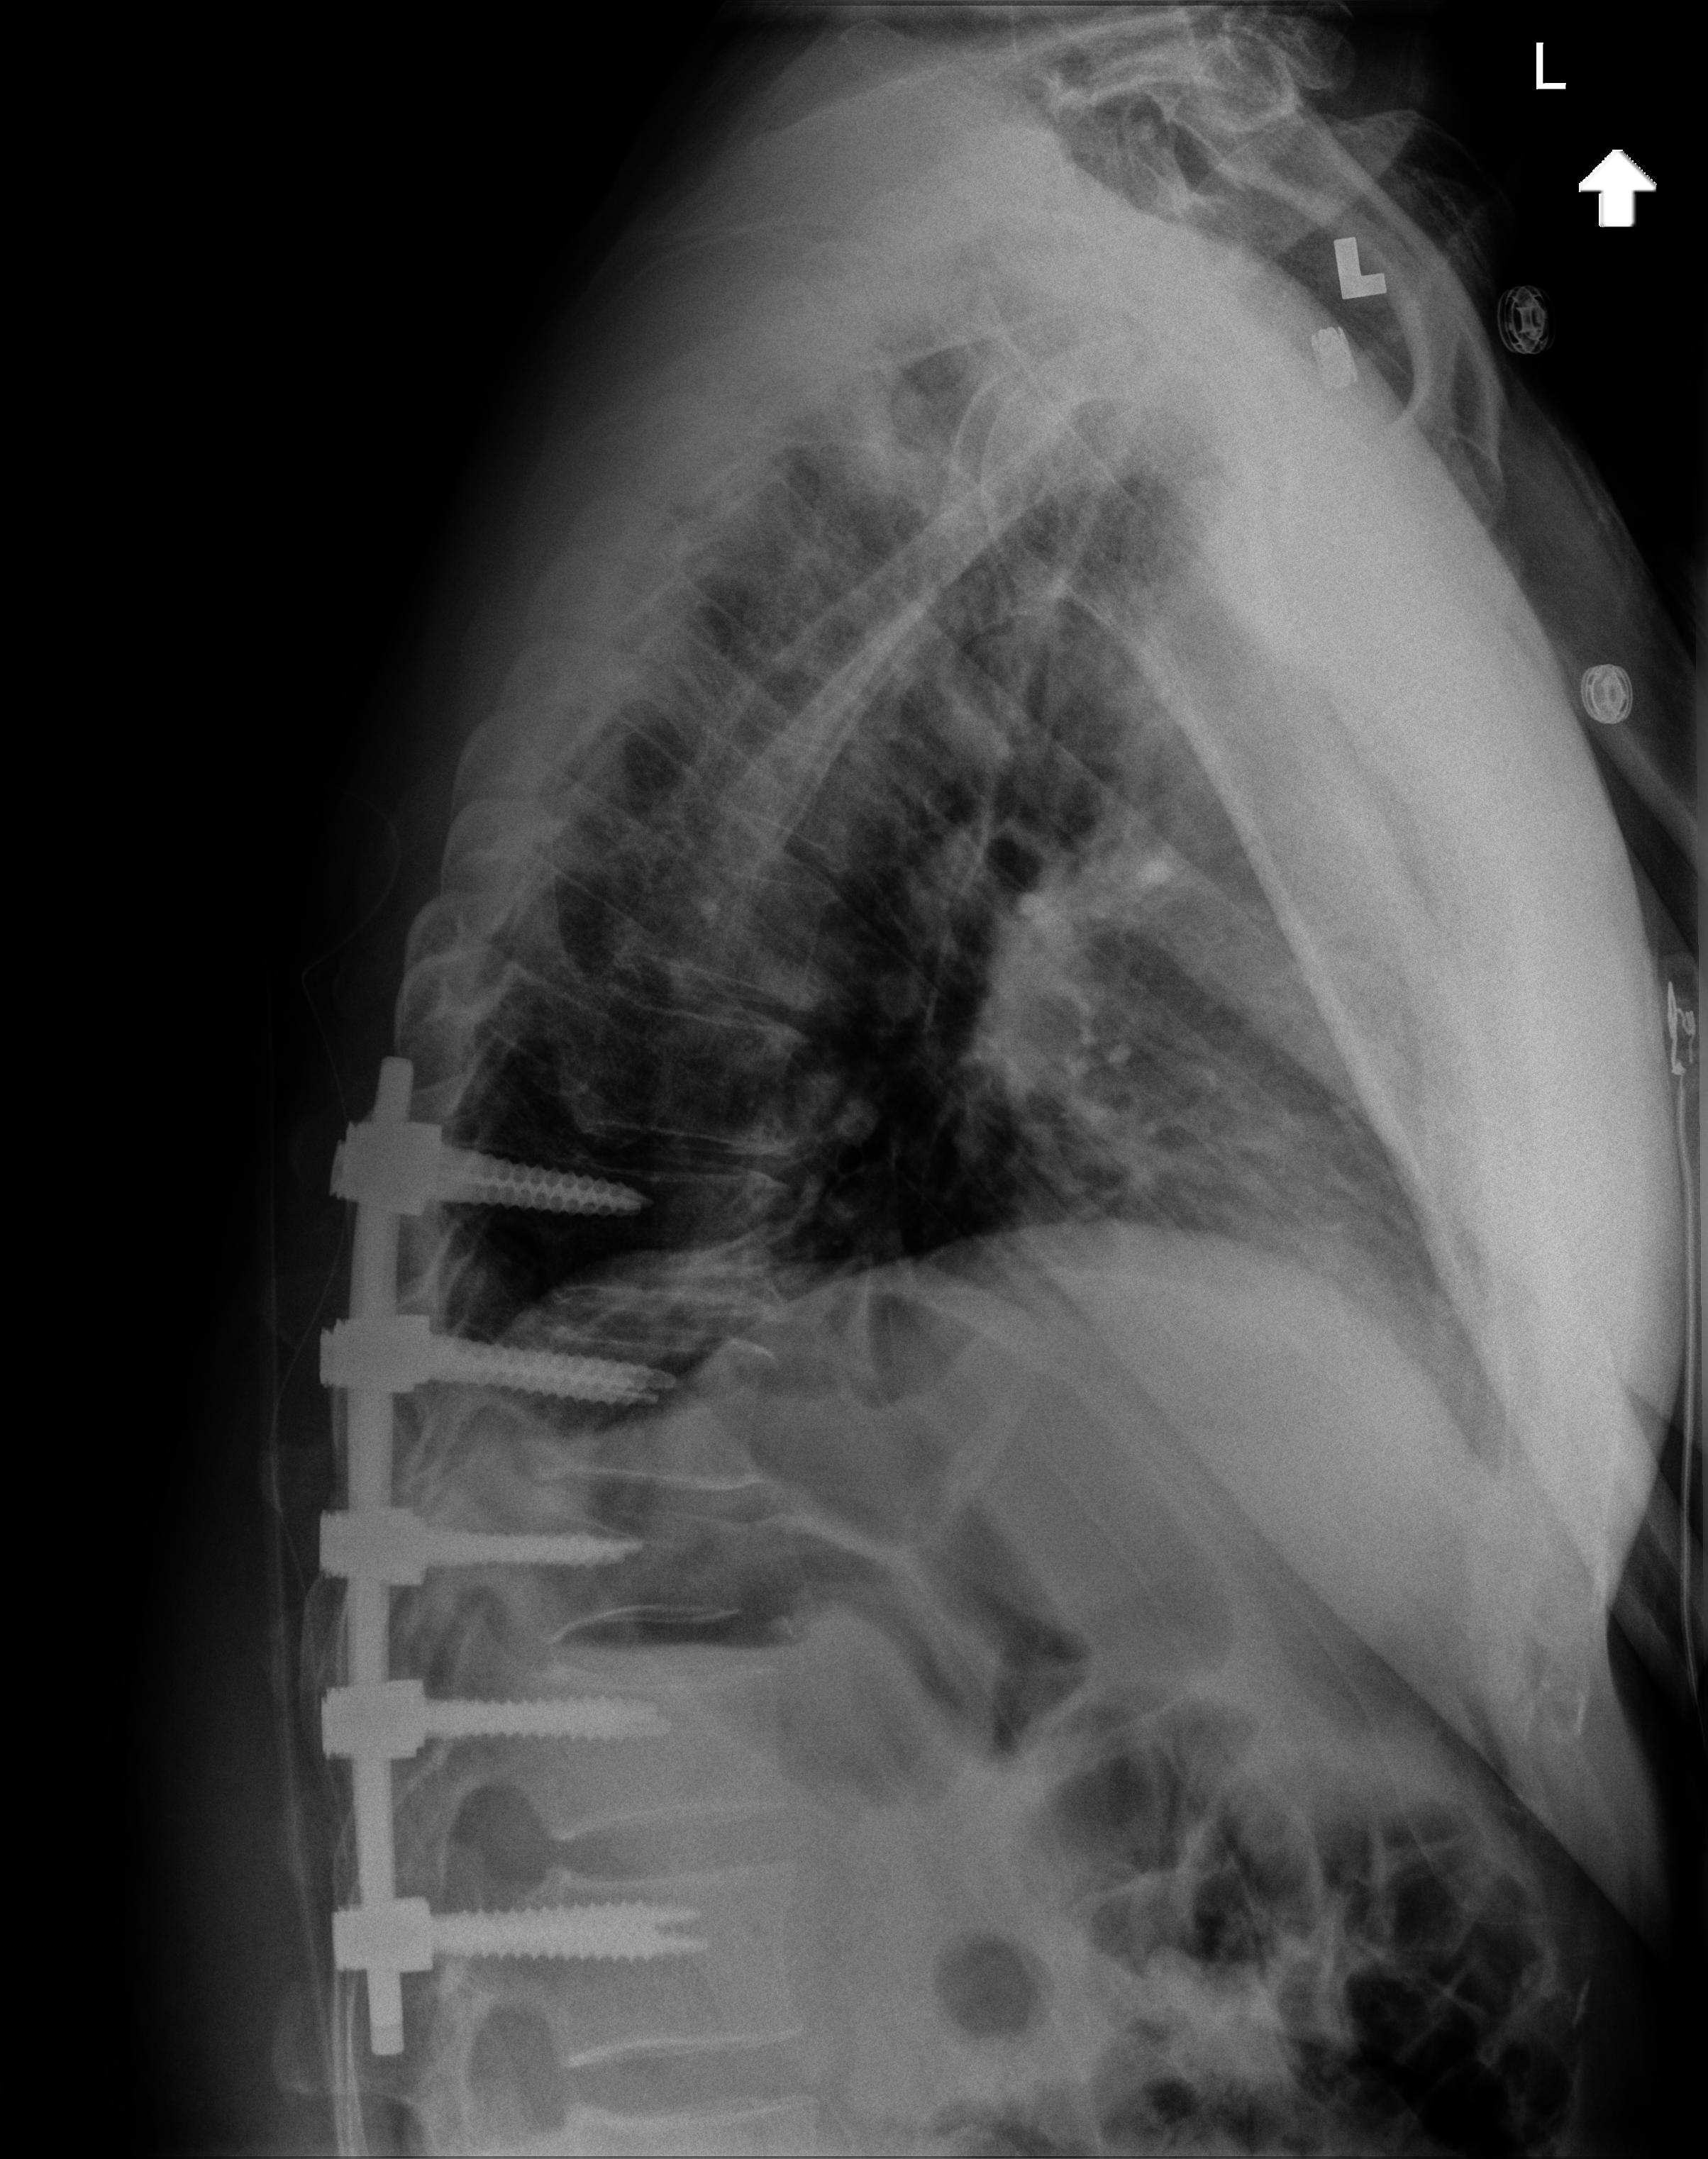
View: LATERAL
Implant manufacturer: orthofix firebird